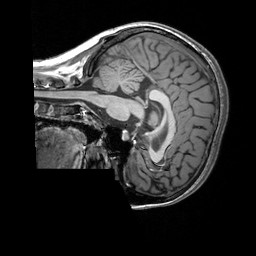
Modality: T1w
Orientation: sagittal
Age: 20
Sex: female
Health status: healthy
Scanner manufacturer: siemens
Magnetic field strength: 3 T
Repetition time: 2.3 s
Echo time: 0.00303 s